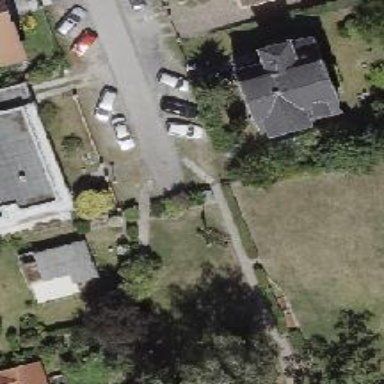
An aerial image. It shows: Residential road with asphalt surface and no sidewalks.